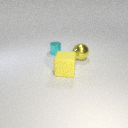
large yellow rubber cube to the left of large yellow metal sphere